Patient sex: M
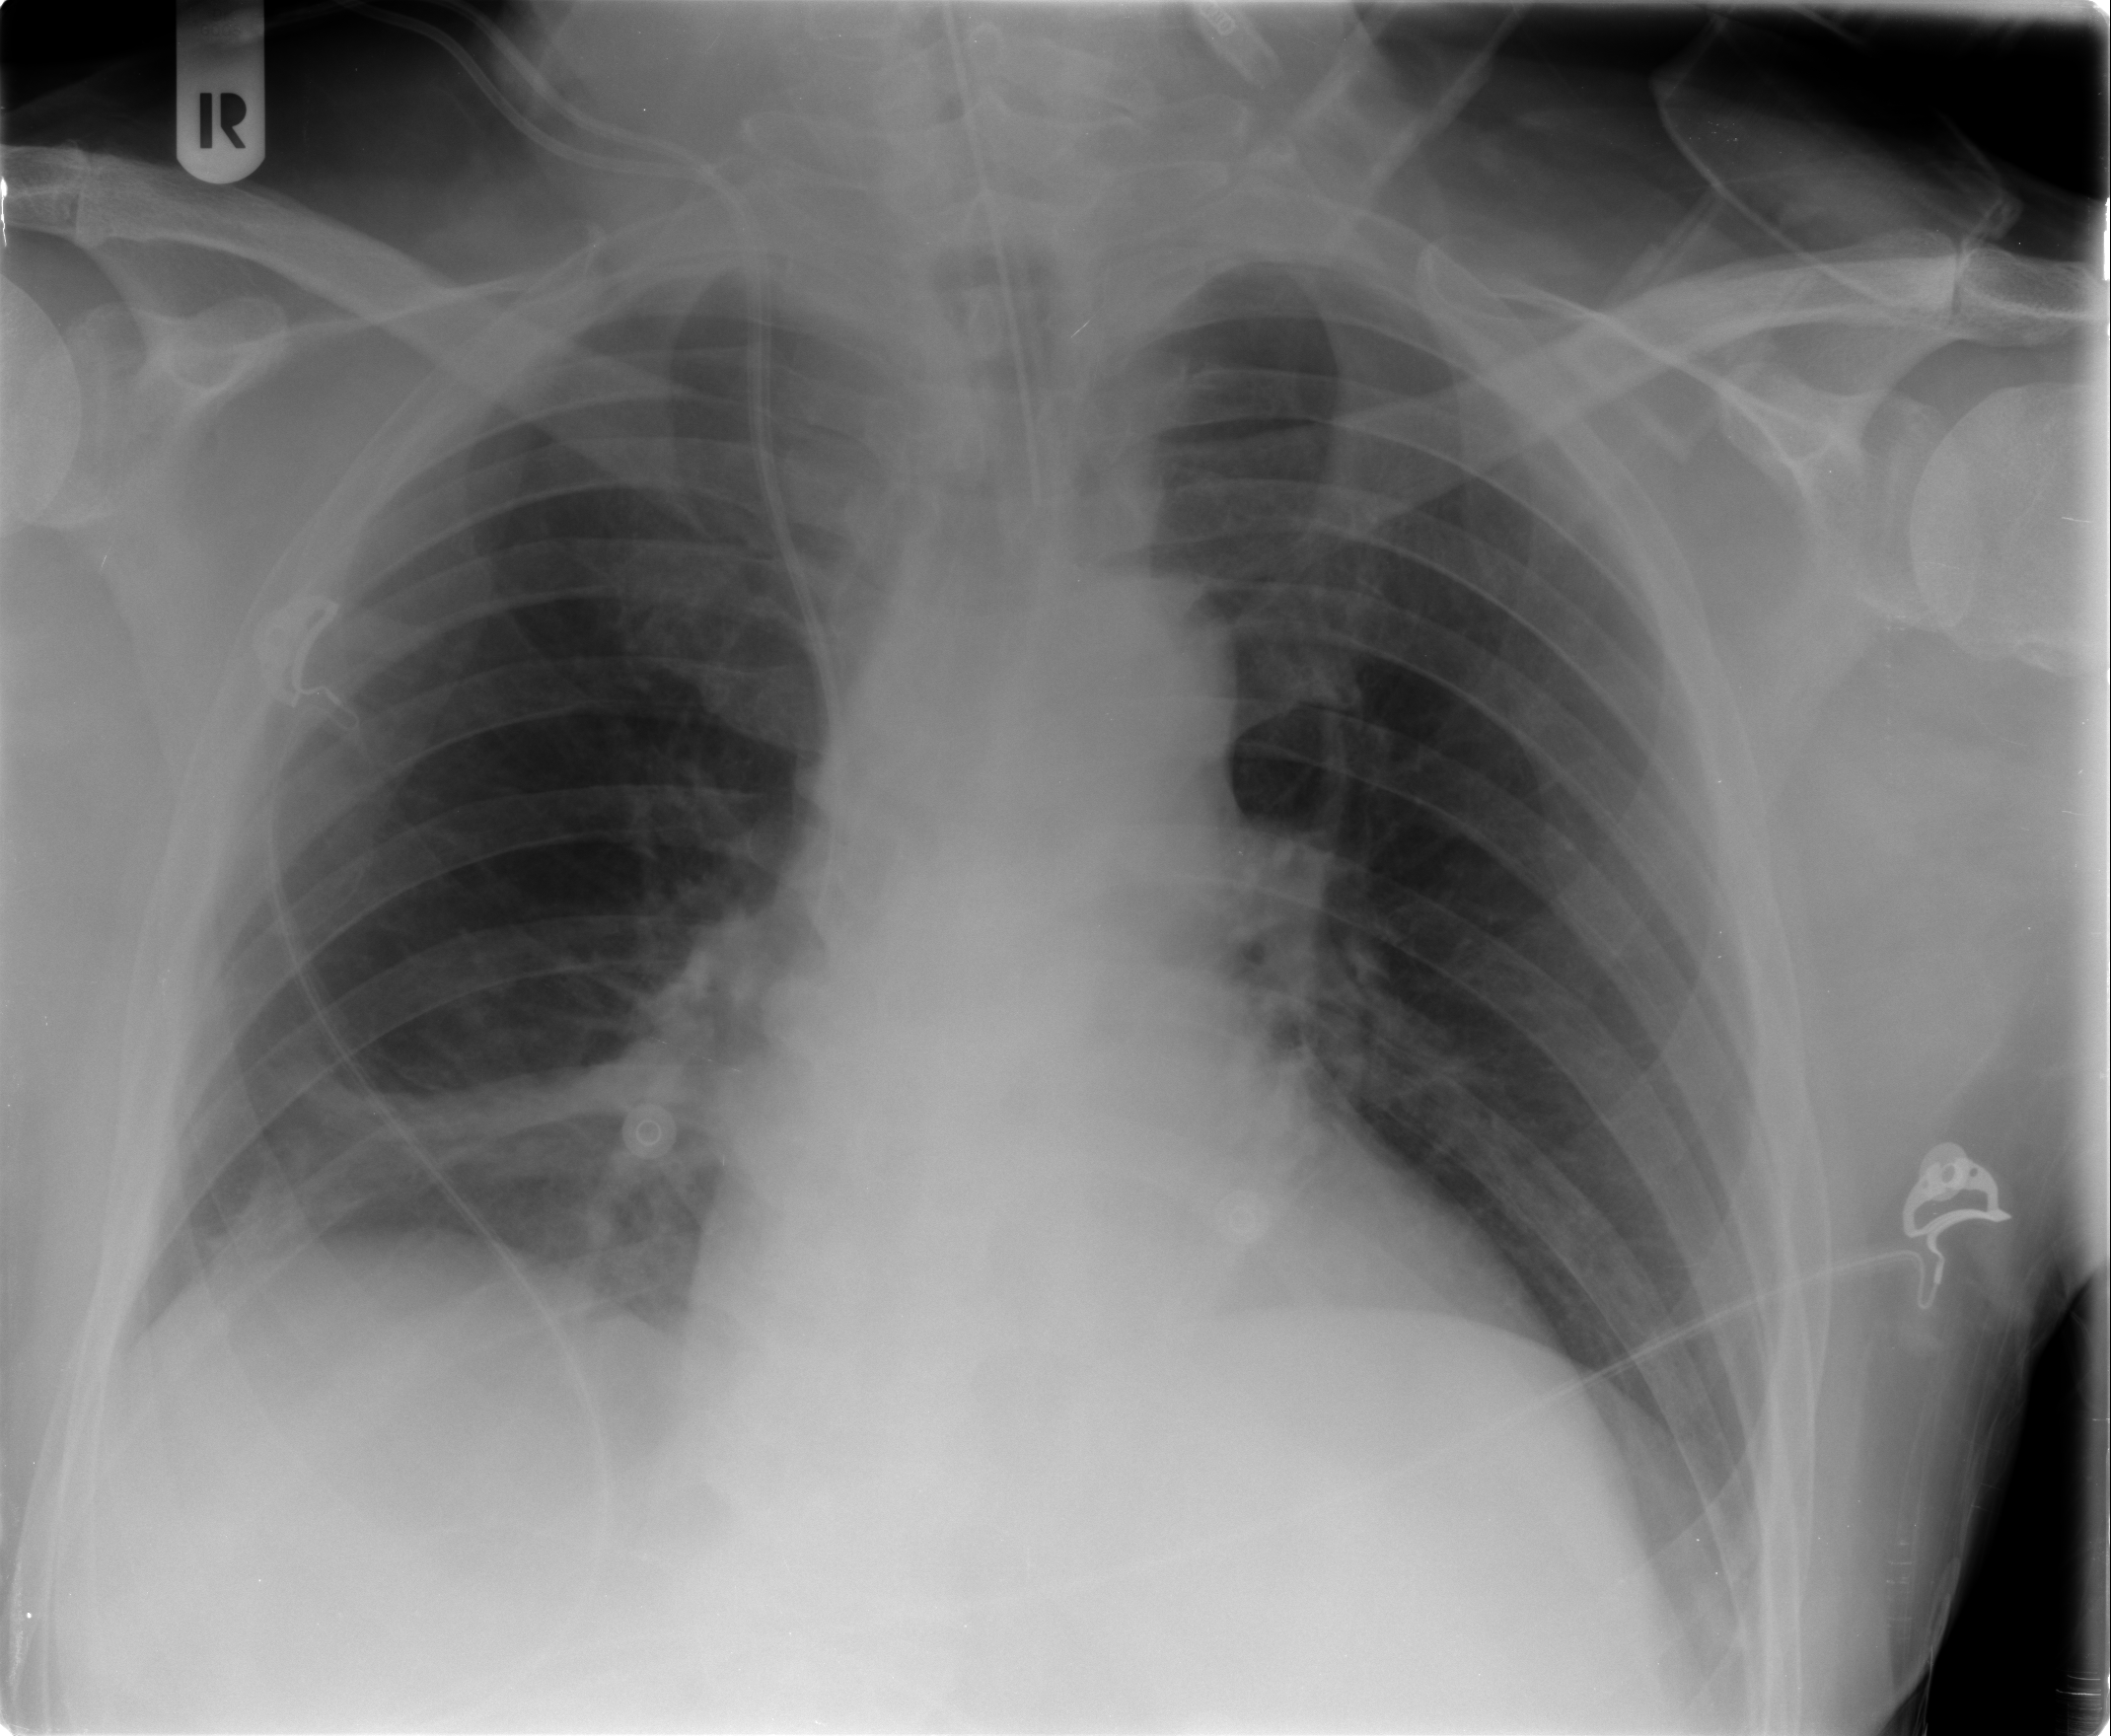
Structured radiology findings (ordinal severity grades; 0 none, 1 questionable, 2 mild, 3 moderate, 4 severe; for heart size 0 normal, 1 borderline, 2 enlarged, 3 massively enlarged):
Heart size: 2
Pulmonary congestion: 0
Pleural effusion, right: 1
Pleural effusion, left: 0
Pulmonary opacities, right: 0
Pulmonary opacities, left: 0
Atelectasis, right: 2
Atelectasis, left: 0